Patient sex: M
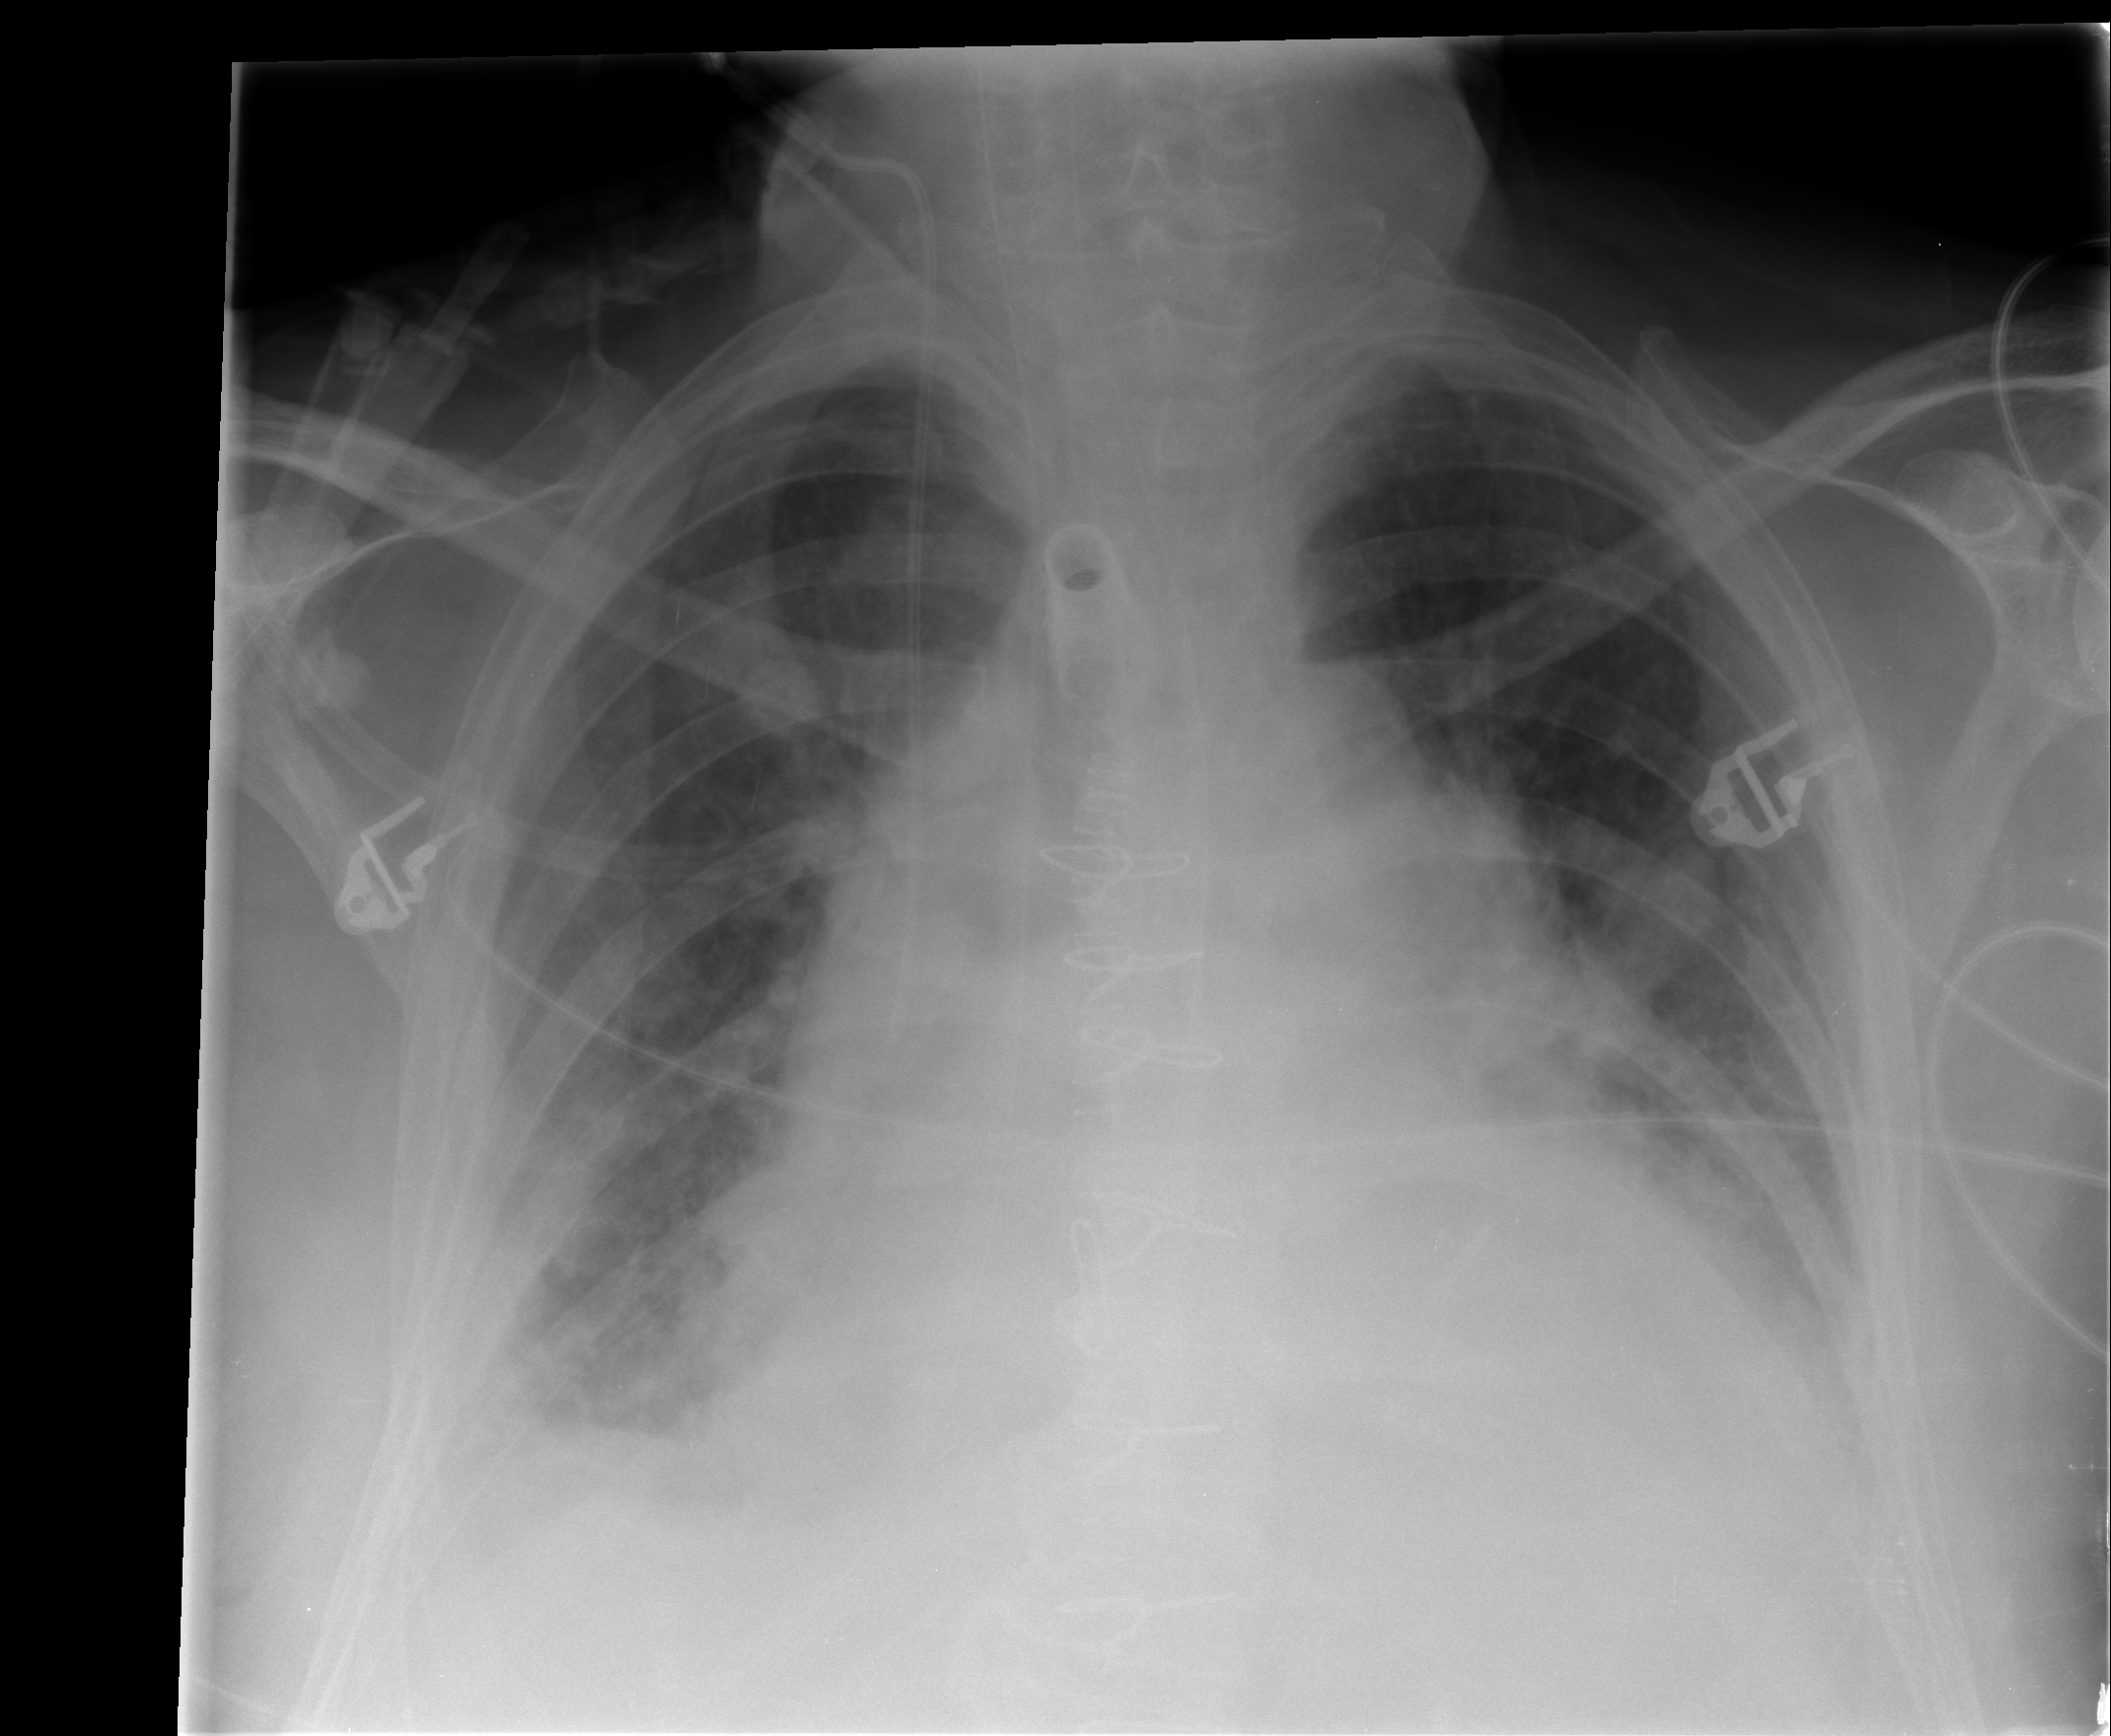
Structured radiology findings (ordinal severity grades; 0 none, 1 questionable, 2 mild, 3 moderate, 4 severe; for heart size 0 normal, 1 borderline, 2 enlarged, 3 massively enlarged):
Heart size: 3
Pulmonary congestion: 2
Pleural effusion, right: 2
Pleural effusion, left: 2
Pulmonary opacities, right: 1
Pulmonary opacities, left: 1
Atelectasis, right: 3
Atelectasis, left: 2